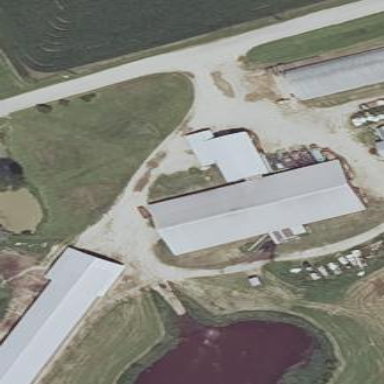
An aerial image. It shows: Cowshed building.